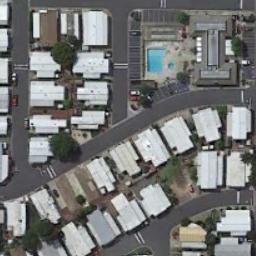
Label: mobile_home_park